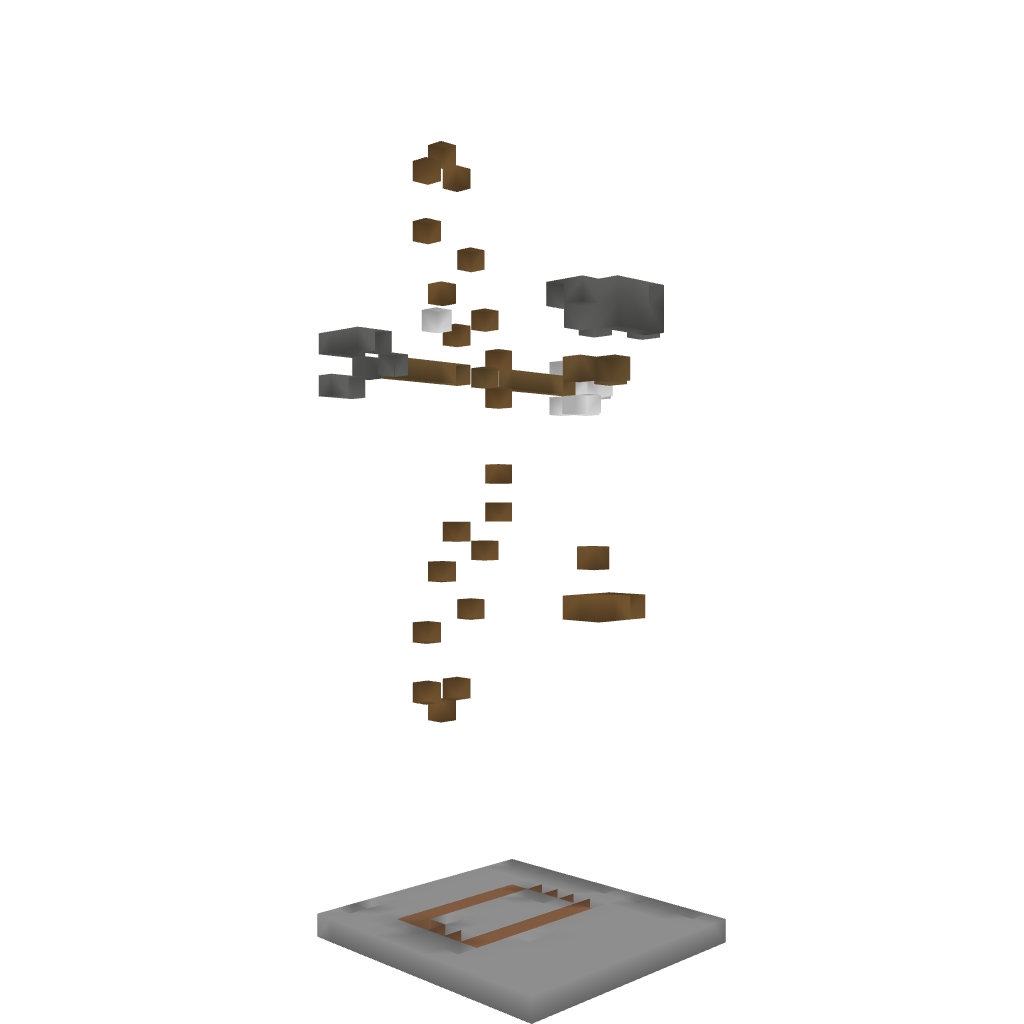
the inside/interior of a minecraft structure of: Statue of Artemis